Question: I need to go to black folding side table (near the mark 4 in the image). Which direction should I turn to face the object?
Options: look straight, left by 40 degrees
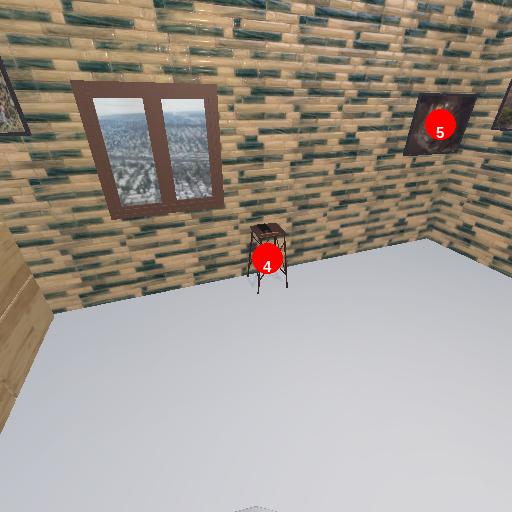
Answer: look straight